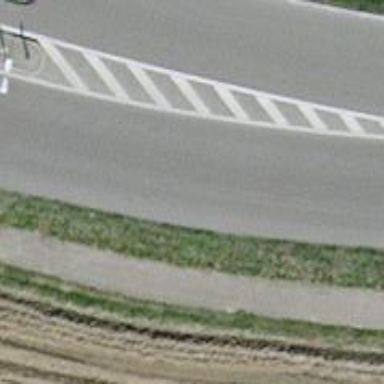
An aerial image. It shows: Asphalt road classified as primary highway.